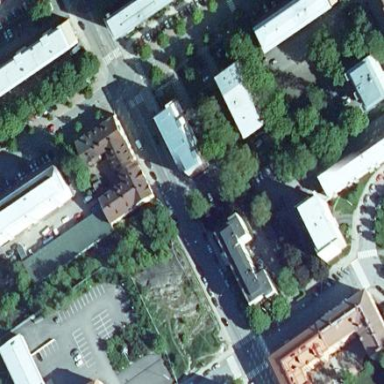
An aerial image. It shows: Street-side parking area with asphalt surface.